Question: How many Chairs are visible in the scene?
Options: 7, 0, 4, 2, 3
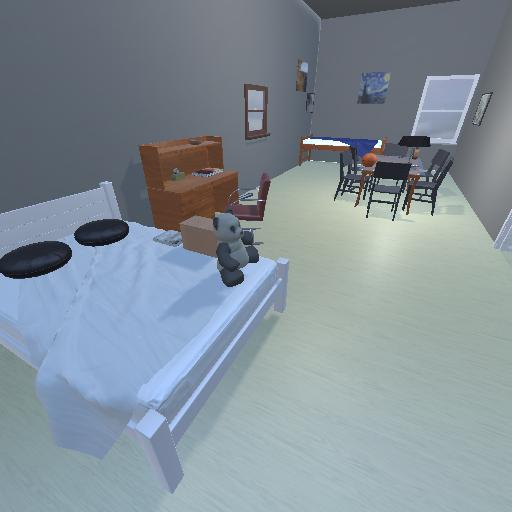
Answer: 7